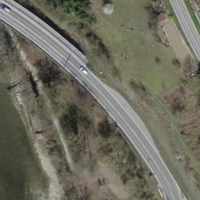
EUNIS habitat code: 41
Species observed at this site:
Milvus milvus